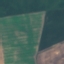
Land use / land cover class: AnnualCrop